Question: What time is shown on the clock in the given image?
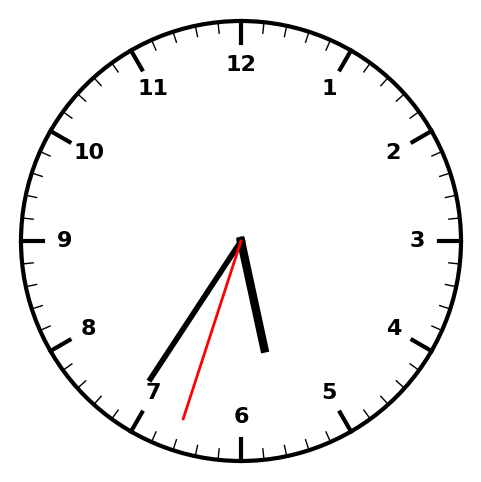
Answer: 05:35:33